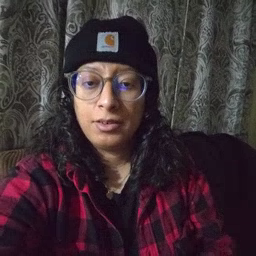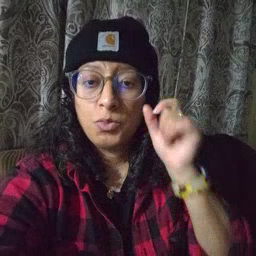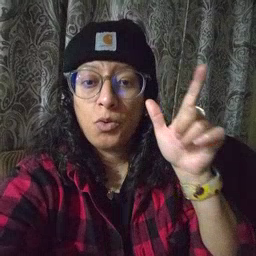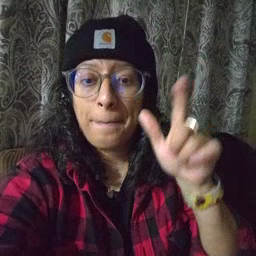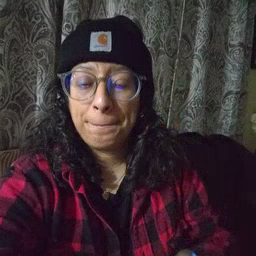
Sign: wake